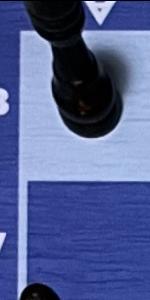
Label: Empty